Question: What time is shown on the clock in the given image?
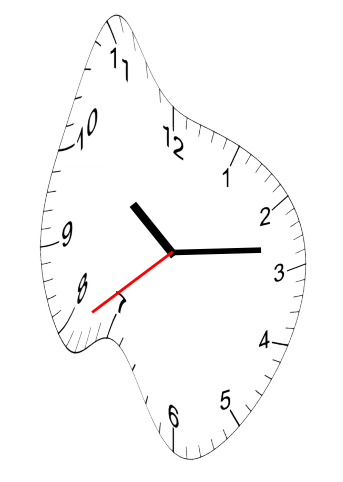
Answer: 10:13:39